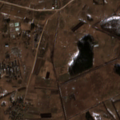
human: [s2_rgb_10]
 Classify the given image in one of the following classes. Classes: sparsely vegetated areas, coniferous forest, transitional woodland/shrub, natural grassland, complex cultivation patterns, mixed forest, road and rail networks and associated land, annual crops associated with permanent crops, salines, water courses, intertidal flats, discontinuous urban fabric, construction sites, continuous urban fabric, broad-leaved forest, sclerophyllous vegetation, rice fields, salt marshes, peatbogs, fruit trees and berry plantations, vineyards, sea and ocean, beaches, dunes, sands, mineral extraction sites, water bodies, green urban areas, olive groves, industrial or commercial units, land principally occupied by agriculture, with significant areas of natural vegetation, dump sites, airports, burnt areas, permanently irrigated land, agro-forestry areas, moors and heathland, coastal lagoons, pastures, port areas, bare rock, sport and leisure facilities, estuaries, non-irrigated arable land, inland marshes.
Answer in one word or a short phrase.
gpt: discontinuous urban fabric, industrial or commercial units, pastures, complex cultivation patterns, land principally occupied by agriculture, with significant areas of natural vegetation